一年级 · 组合数学
一涂、圈一圈

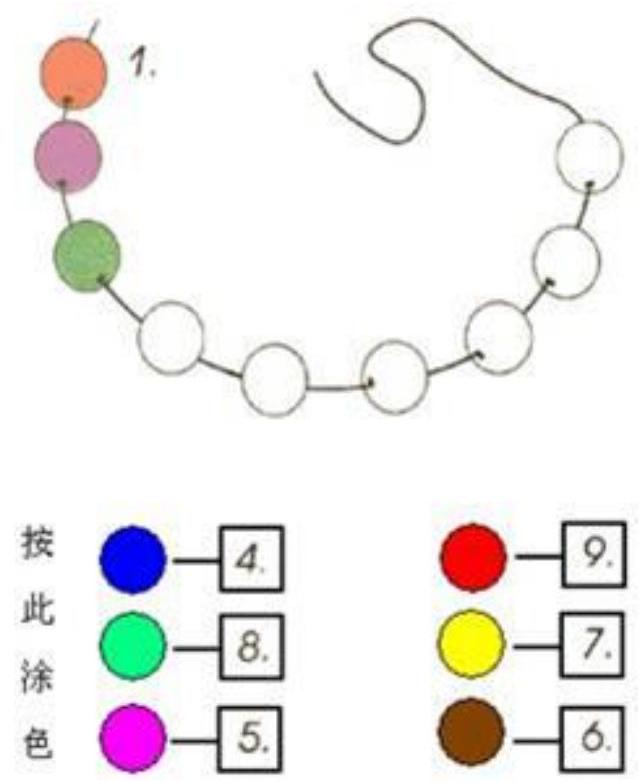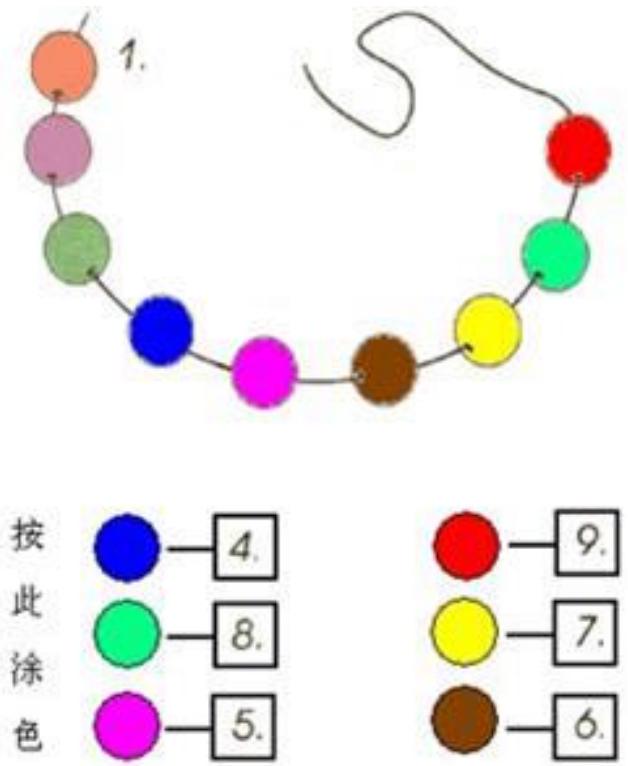
答案: 图: